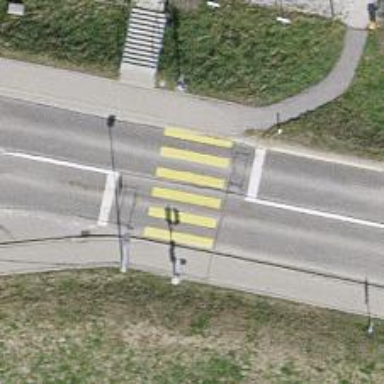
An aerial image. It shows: Zebra crossing on the road.